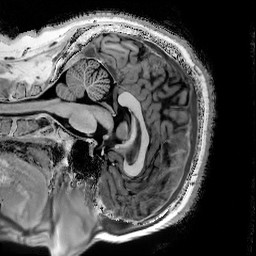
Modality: T1w
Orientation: sagittal
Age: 44
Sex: male
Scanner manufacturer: siemens
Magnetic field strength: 3 T
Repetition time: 5 s
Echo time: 0.00298 s